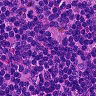
Metastatic tissue present: no